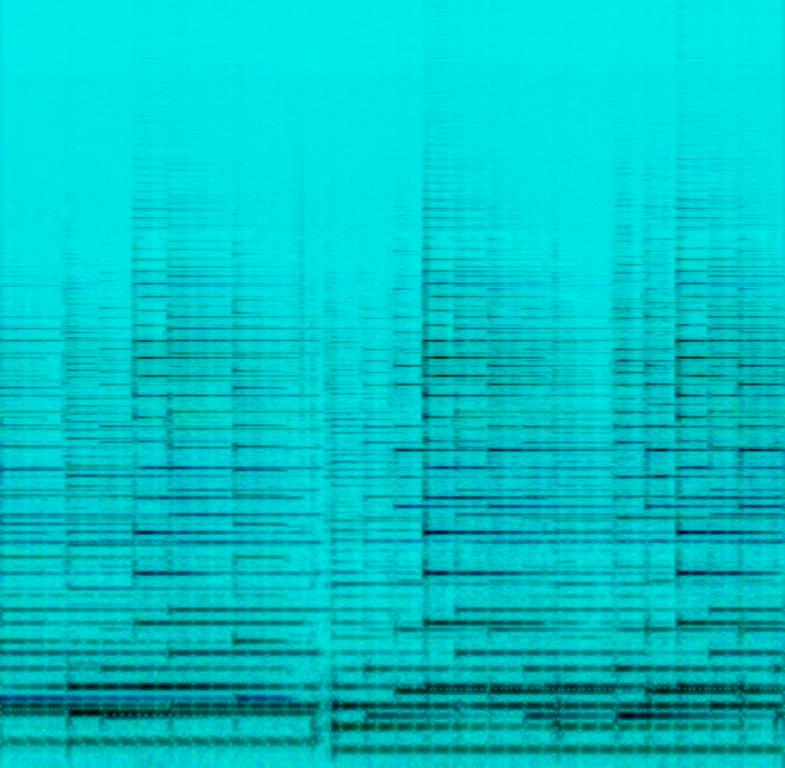
This music is an Electric Guitar instrumental. The tempo is medium with a pleasant electric guitar riff. The music is loud, powerful, clear, tight, intense and engaging.